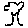
Label: tree